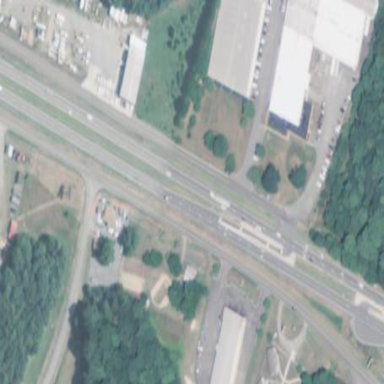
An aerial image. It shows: Asphalt surface in trunk highway area.